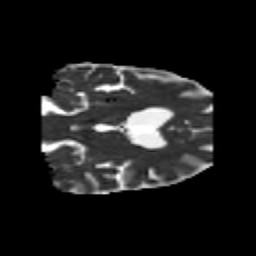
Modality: MD
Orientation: coronal
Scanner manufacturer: siemens
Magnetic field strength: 3 T
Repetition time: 6.8 s
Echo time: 0.093 s